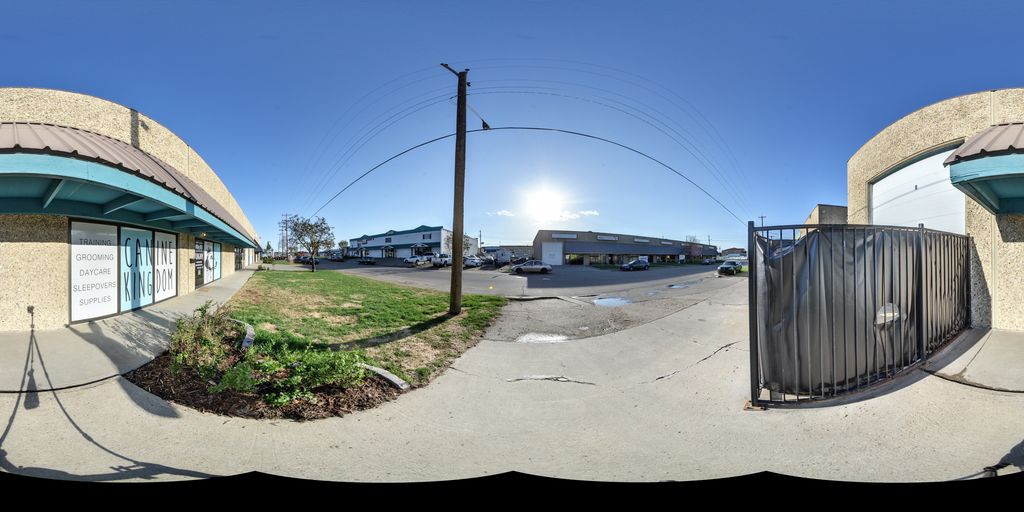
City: edmonton